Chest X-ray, PA view. Patient: 36 years old, sex F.
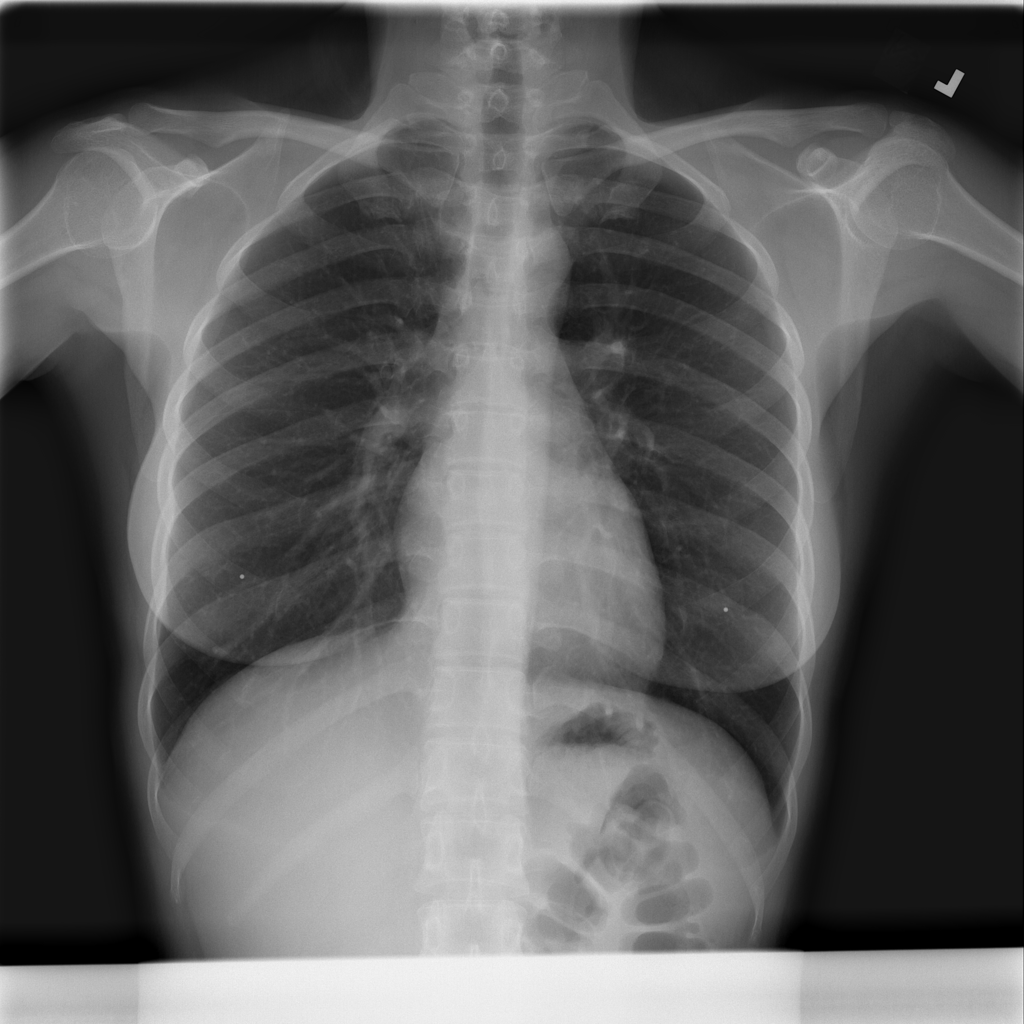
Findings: No Finding